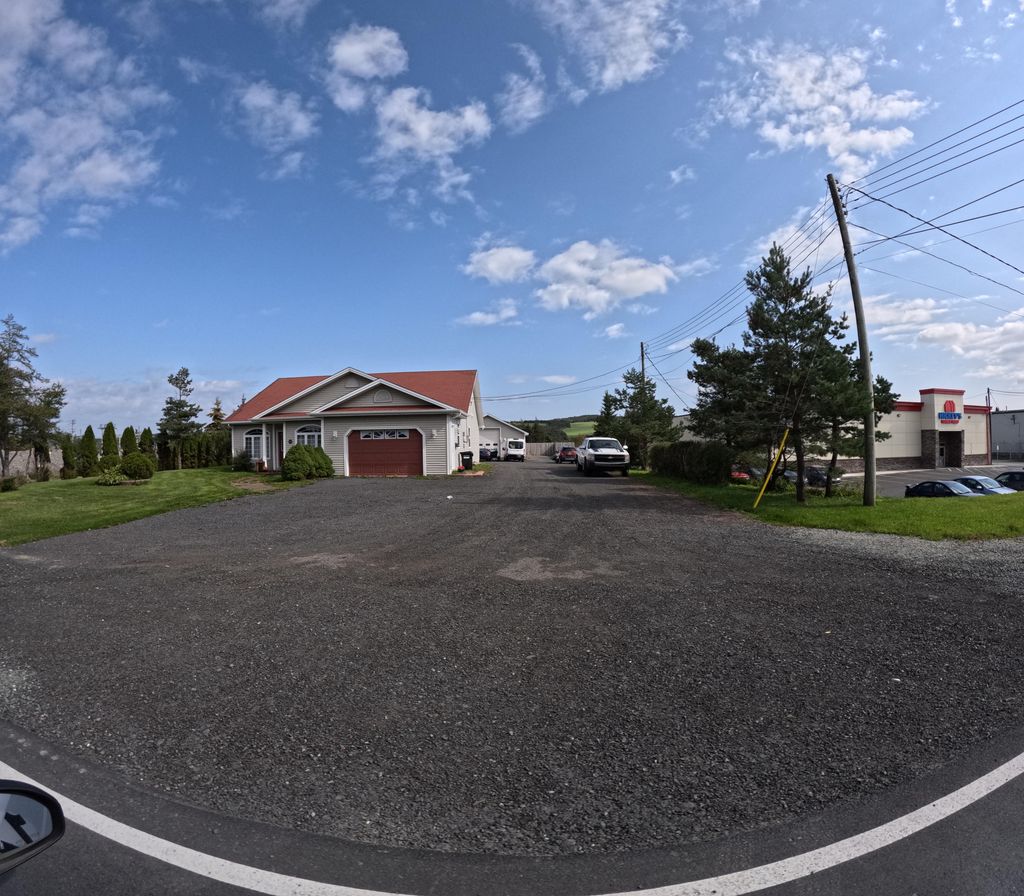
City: st_johns